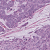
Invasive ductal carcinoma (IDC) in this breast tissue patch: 1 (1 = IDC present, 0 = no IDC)